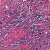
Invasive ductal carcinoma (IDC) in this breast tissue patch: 0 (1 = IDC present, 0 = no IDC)